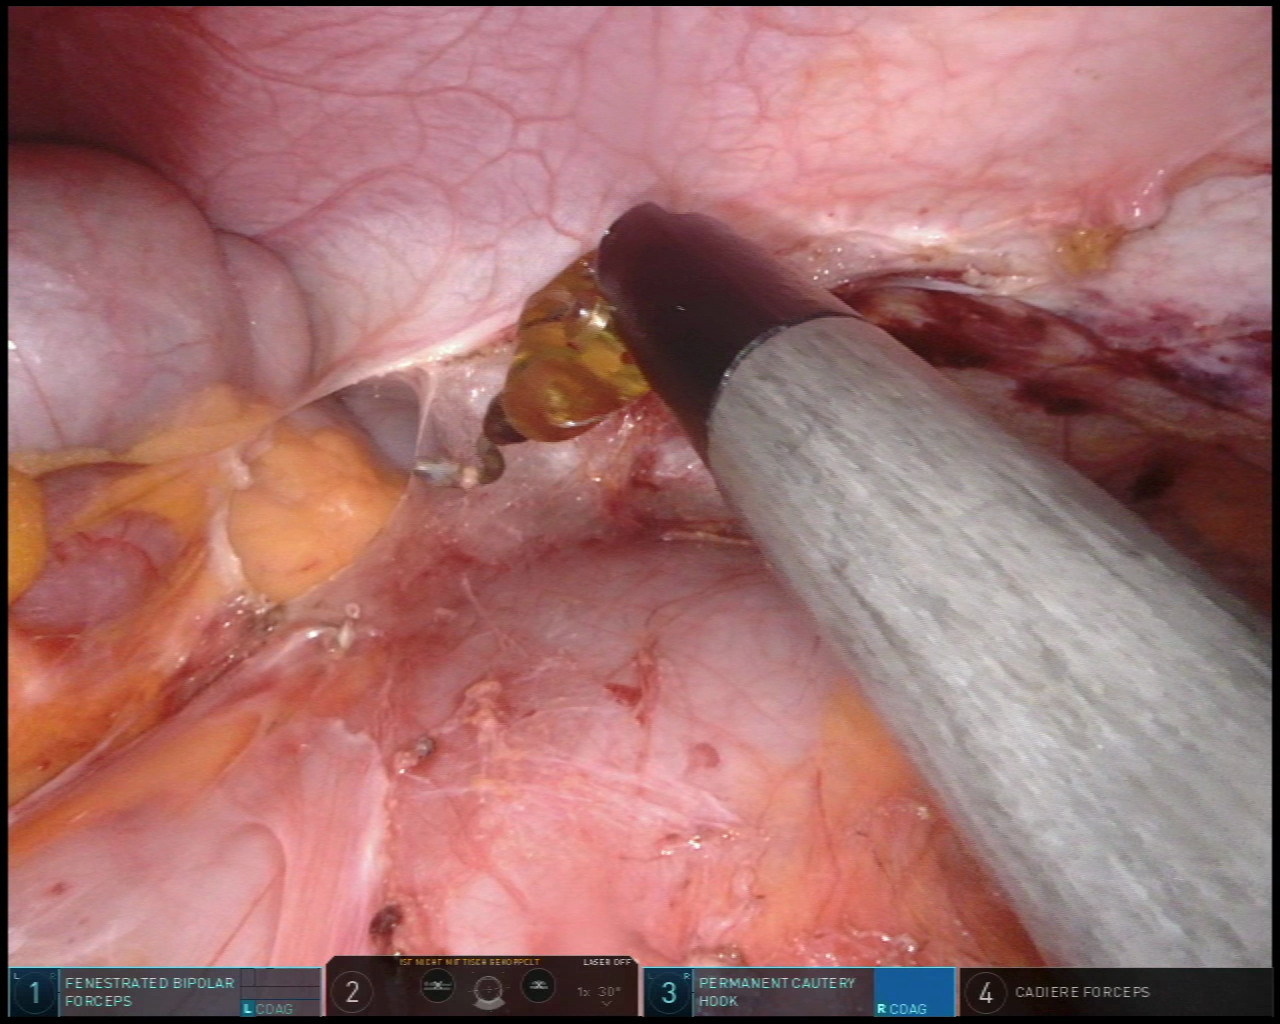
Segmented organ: colon
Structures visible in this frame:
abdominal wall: yes
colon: yes
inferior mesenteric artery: no
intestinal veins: no
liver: no
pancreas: no
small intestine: no
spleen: no
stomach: no
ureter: no
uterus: no
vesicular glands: no